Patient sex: F
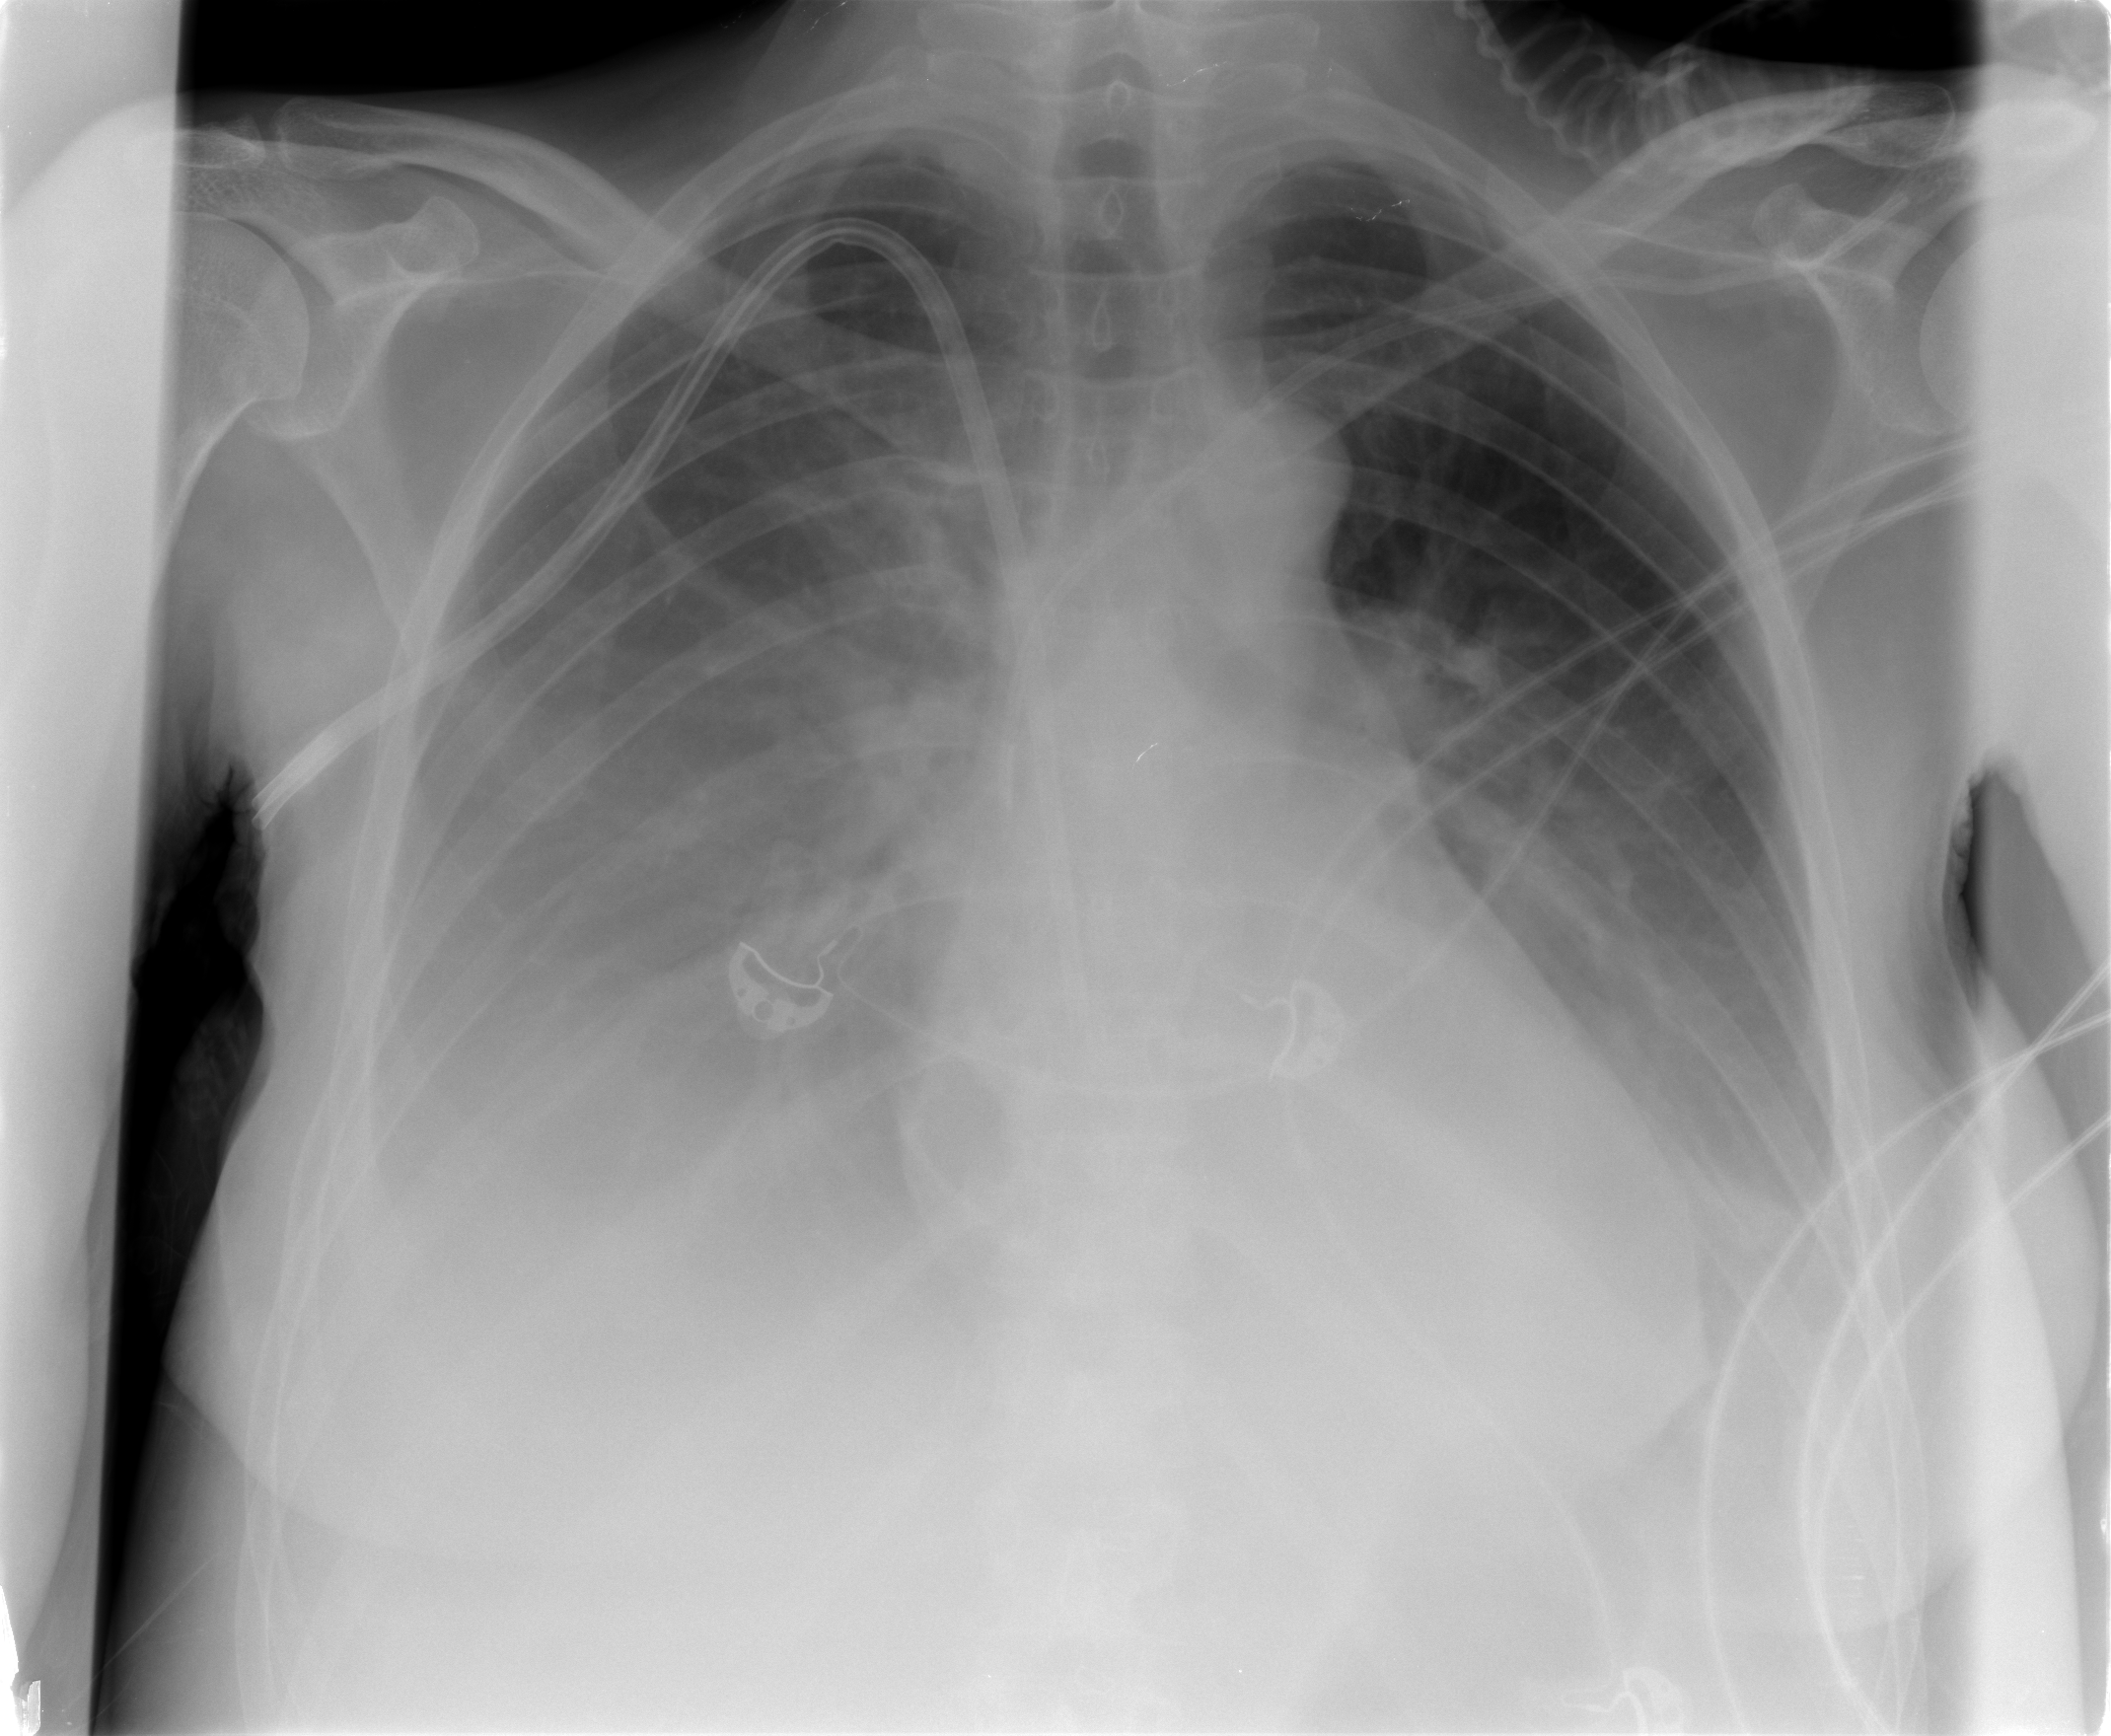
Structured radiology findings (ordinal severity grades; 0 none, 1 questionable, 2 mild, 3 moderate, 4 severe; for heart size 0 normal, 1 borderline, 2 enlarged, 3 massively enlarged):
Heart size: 0
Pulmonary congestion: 0
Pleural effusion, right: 2
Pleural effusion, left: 2
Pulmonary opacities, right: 3
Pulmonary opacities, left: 3
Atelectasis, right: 3
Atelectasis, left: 3